Question:
I am not able to find Sqlite and some other settings on the console. I accidentally removed it.
How can I restore or add new settings?
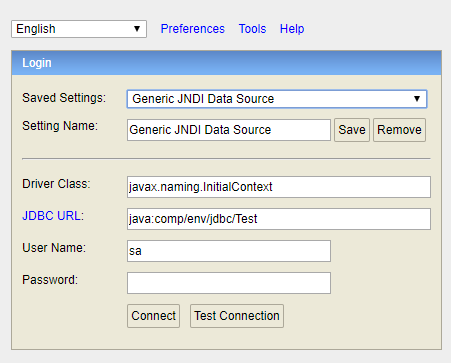
Answer: If you need to restore the default settings, search for the file '.h2.server.properties' in the home directory of your user and either delete this file or replace its content with the following default (from the current version) and edit it as necessary:
'''
0=Generic JNDI Data Source|javax.naming.InitialContext|java\:comp/env/jdbc/Test|sa
1=Generic Teradata|com.teradata.jdbc.TeraDriver|jdbc\:teradata\://whomooz/|
10=Generic DB2|com.ibm.db2.jcc.DB2Driver|jdbc\:db2\://localhost/test|
11=Generic Oracle|oracle.jdbc.driver.OracleDriver|jdbc\:oracle\:thin\:@localhost\:1521\:XE|sa
12=Generic MS SQL Server 2000|com.microsoft.jdbc.sqlserver.SQLServerDriver|jdbc\:microsoft\:sqlserver\://localhost\:1433;DatabaseName\=sqlexpress|sa
13=Generic MS SQL Server 2005|com.microsoft.sqlserver.jdbc.SQLServerDriver|jdbc\:sqlserver\://localhost;DatabaseName\=test|sa
14=Generic PostgreSQL|org.postgresql.Driver|jdbc\:postgresql\:test|
15=Generic MySQL|com.mysql.cj.jdbc.Driver|jdbc\:mysql\://localhost\:3306/test|
16=Generic MariaDB|org.mariadb.jdbc.Driver|jdbc\:mariadb\://localhost\:3306/test|
17=Generic HSQLDB|org.hsqldb.jdbcDriver|jdbc\:hsqldb\:test;hsqldb.default_table_type\=cached|sa
18=Generic Derby (Server)|org.apache.derby.client.ClientAutoloadedDriver|jdbc\:derby\://localhost\:1527/test;create\=true|sa
19=Generic Derby (Embedded)|org.apache.derby.iapi.jdbc.AutoloadedDriver|jdbc\:derby\:test;create\=true|sa
2=Generic Snowflake|com.snowflake.client.jdbc.SnowflakeDriver|jdbc\:snowflake\://accountName.snowflakecomputing.com|
20=Generic H2 (Server)|org.h2.Driver|jdbc\:h2\:tcp\://localhost/~/test|sa
21=Generic H2 (Embedded)|org.h2.Driver|jdbc\:h2\:~/test|sa
3=Generic Redshift|com.amazon.redshift.jdbc42.Driver|jdbc\:redshift\://endpoint\:5439/database|
4=Generic Impala|org.cloudera.impala.jdbc41.Driver|jdbc\:impala\://clustername\:21050/default|
5=Generic Hive 2|org.apache.hive.jdbc.HiveDriver|jdbc\:hive2\://clustername\:10000/default|
6=Generic Hive|org.apache.hadoop.hive.jdbc.HiveDriver|jdbc\:hive\://clustername\:10000/default|
7=Generic Azure SQL|com.microsoft.sqlserver.jdbc.SQLServerDriver|jdbc\:sqlserver\://name.database.windows.net\:1433|
8=Generic Firebird Server|org.firebirdsql.jdbc.FBDriver|jdbc\:firebirdsql\:localhost\:c\:/temp/firebird/test|sysdba
9=Generic SQLite|org.sqlite.JDBC|jdbc\:sqlite\:test|sa
webAllowOthers=false
webPort=8082
webSSL=false
'''
You need to restart the H2 Console after it.
If you already have some own settings in this file, don't forget to copy them.
You can also add new settings from the Login form, it has a Save button for that purpose, just fill the form and use this button.